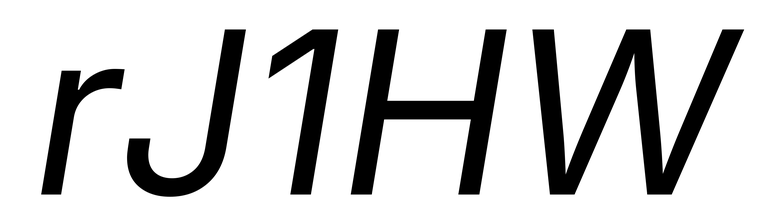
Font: Inter-Italic_Italic